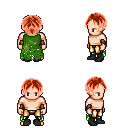
a pixel art fantasy rpg character, male body template, human, light skin, green tattered cape, gold greaves, red parted hairstyle, leather bracers, black shoes, four views (front, back, left, right), 2x2 character sprite sheet, small pixel art, hard edges, no anti-aliasing